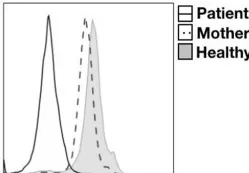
Clinical record of the patient with CGD. (E) Sequencing results for the CYBB gene. Chromatographs for the patient (Top), his mother (Middle), and a healthy donor (Bottom). The black arrow shows a single-nucleotide substitution, c.376T > C, that results in a C126R change.
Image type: chart (chart)